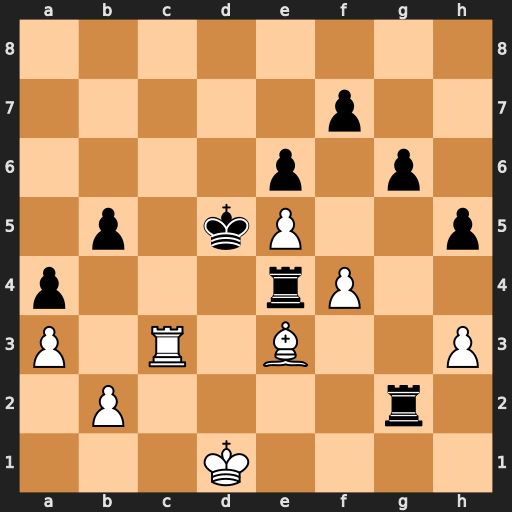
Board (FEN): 8/5p2/4p1p1/1p1kP2p/p3rP2/P1R1B2P/1P4r1/3K4
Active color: w
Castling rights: -
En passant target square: -
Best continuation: Rc5#